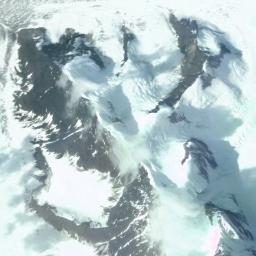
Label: snowberg